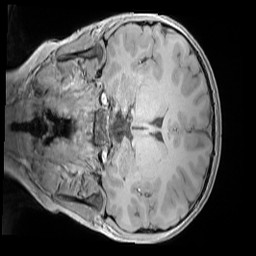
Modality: MP2RAGE
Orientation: coronal
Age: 9
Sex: male
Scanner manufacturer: siemens
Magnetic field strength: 3 T
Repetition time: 4 s
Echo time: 0.00303 s